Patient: sex M, age 73
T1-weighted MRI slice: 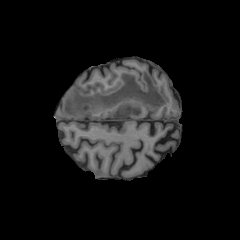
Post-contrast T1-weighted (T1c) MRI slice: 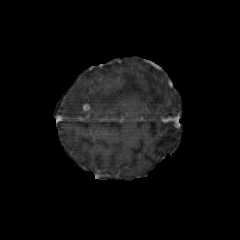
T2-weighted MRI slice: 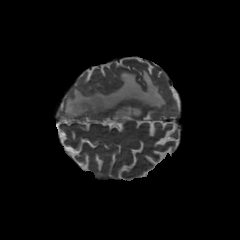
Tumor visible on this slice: yes
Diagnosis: Glioblastoma, IDH-wildtype
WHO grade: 4